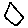
Label: hexagon